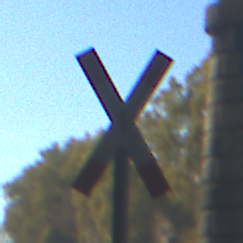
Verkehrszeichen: Andreaskreuz
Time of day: Midday
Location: Outdoor (Urban)
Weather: Clear
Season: NotSpecified
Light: Natural